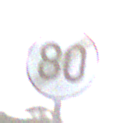
Verkehrszeichen: EndeGeschwindigkeit80
Umgebung: Outdoor, Nature
Tageszeit: SunriseSunset
Wetter: PartlyCloudy
Licht: Natural
Jahreszeit: NotSpecified
Kontrast: LowContrast